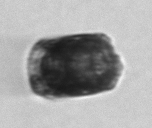
Label: Paralia_sulcata